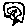
Label: flower